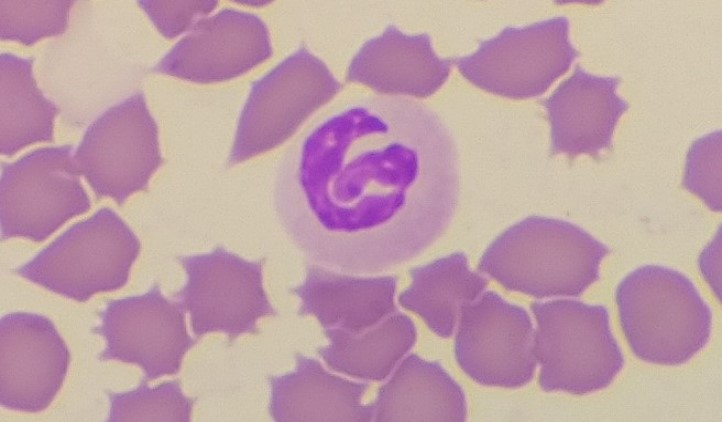
White blood cell type: Neutrophil